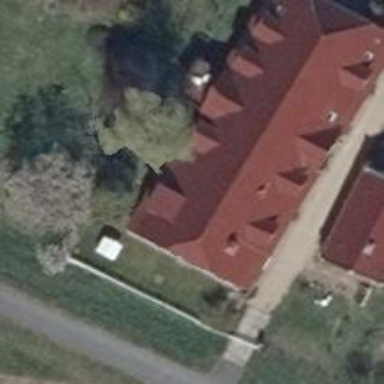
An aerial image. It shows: Guest house building.